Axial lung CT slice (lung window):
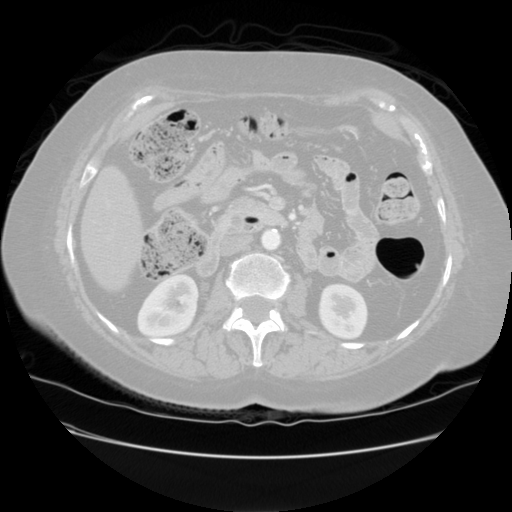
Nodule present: no